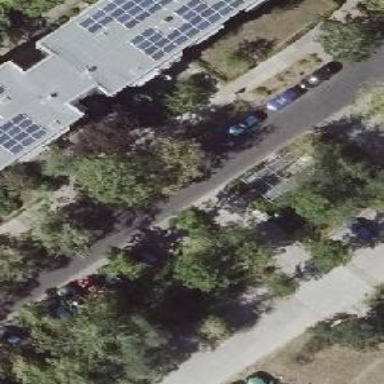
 and parallel parking is available on the left side of the street."